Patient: sex M, age 46
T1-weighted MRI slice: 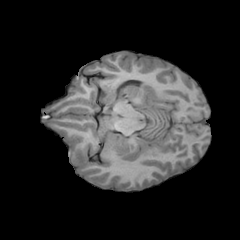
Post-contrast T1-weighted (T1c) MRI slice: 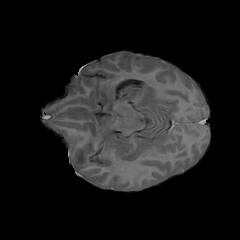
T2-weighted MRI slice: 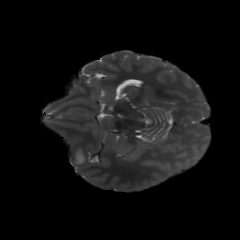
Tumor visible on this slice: yes
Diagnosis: Glioblastoma, IDH-wildtype
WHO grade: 4